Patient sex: F
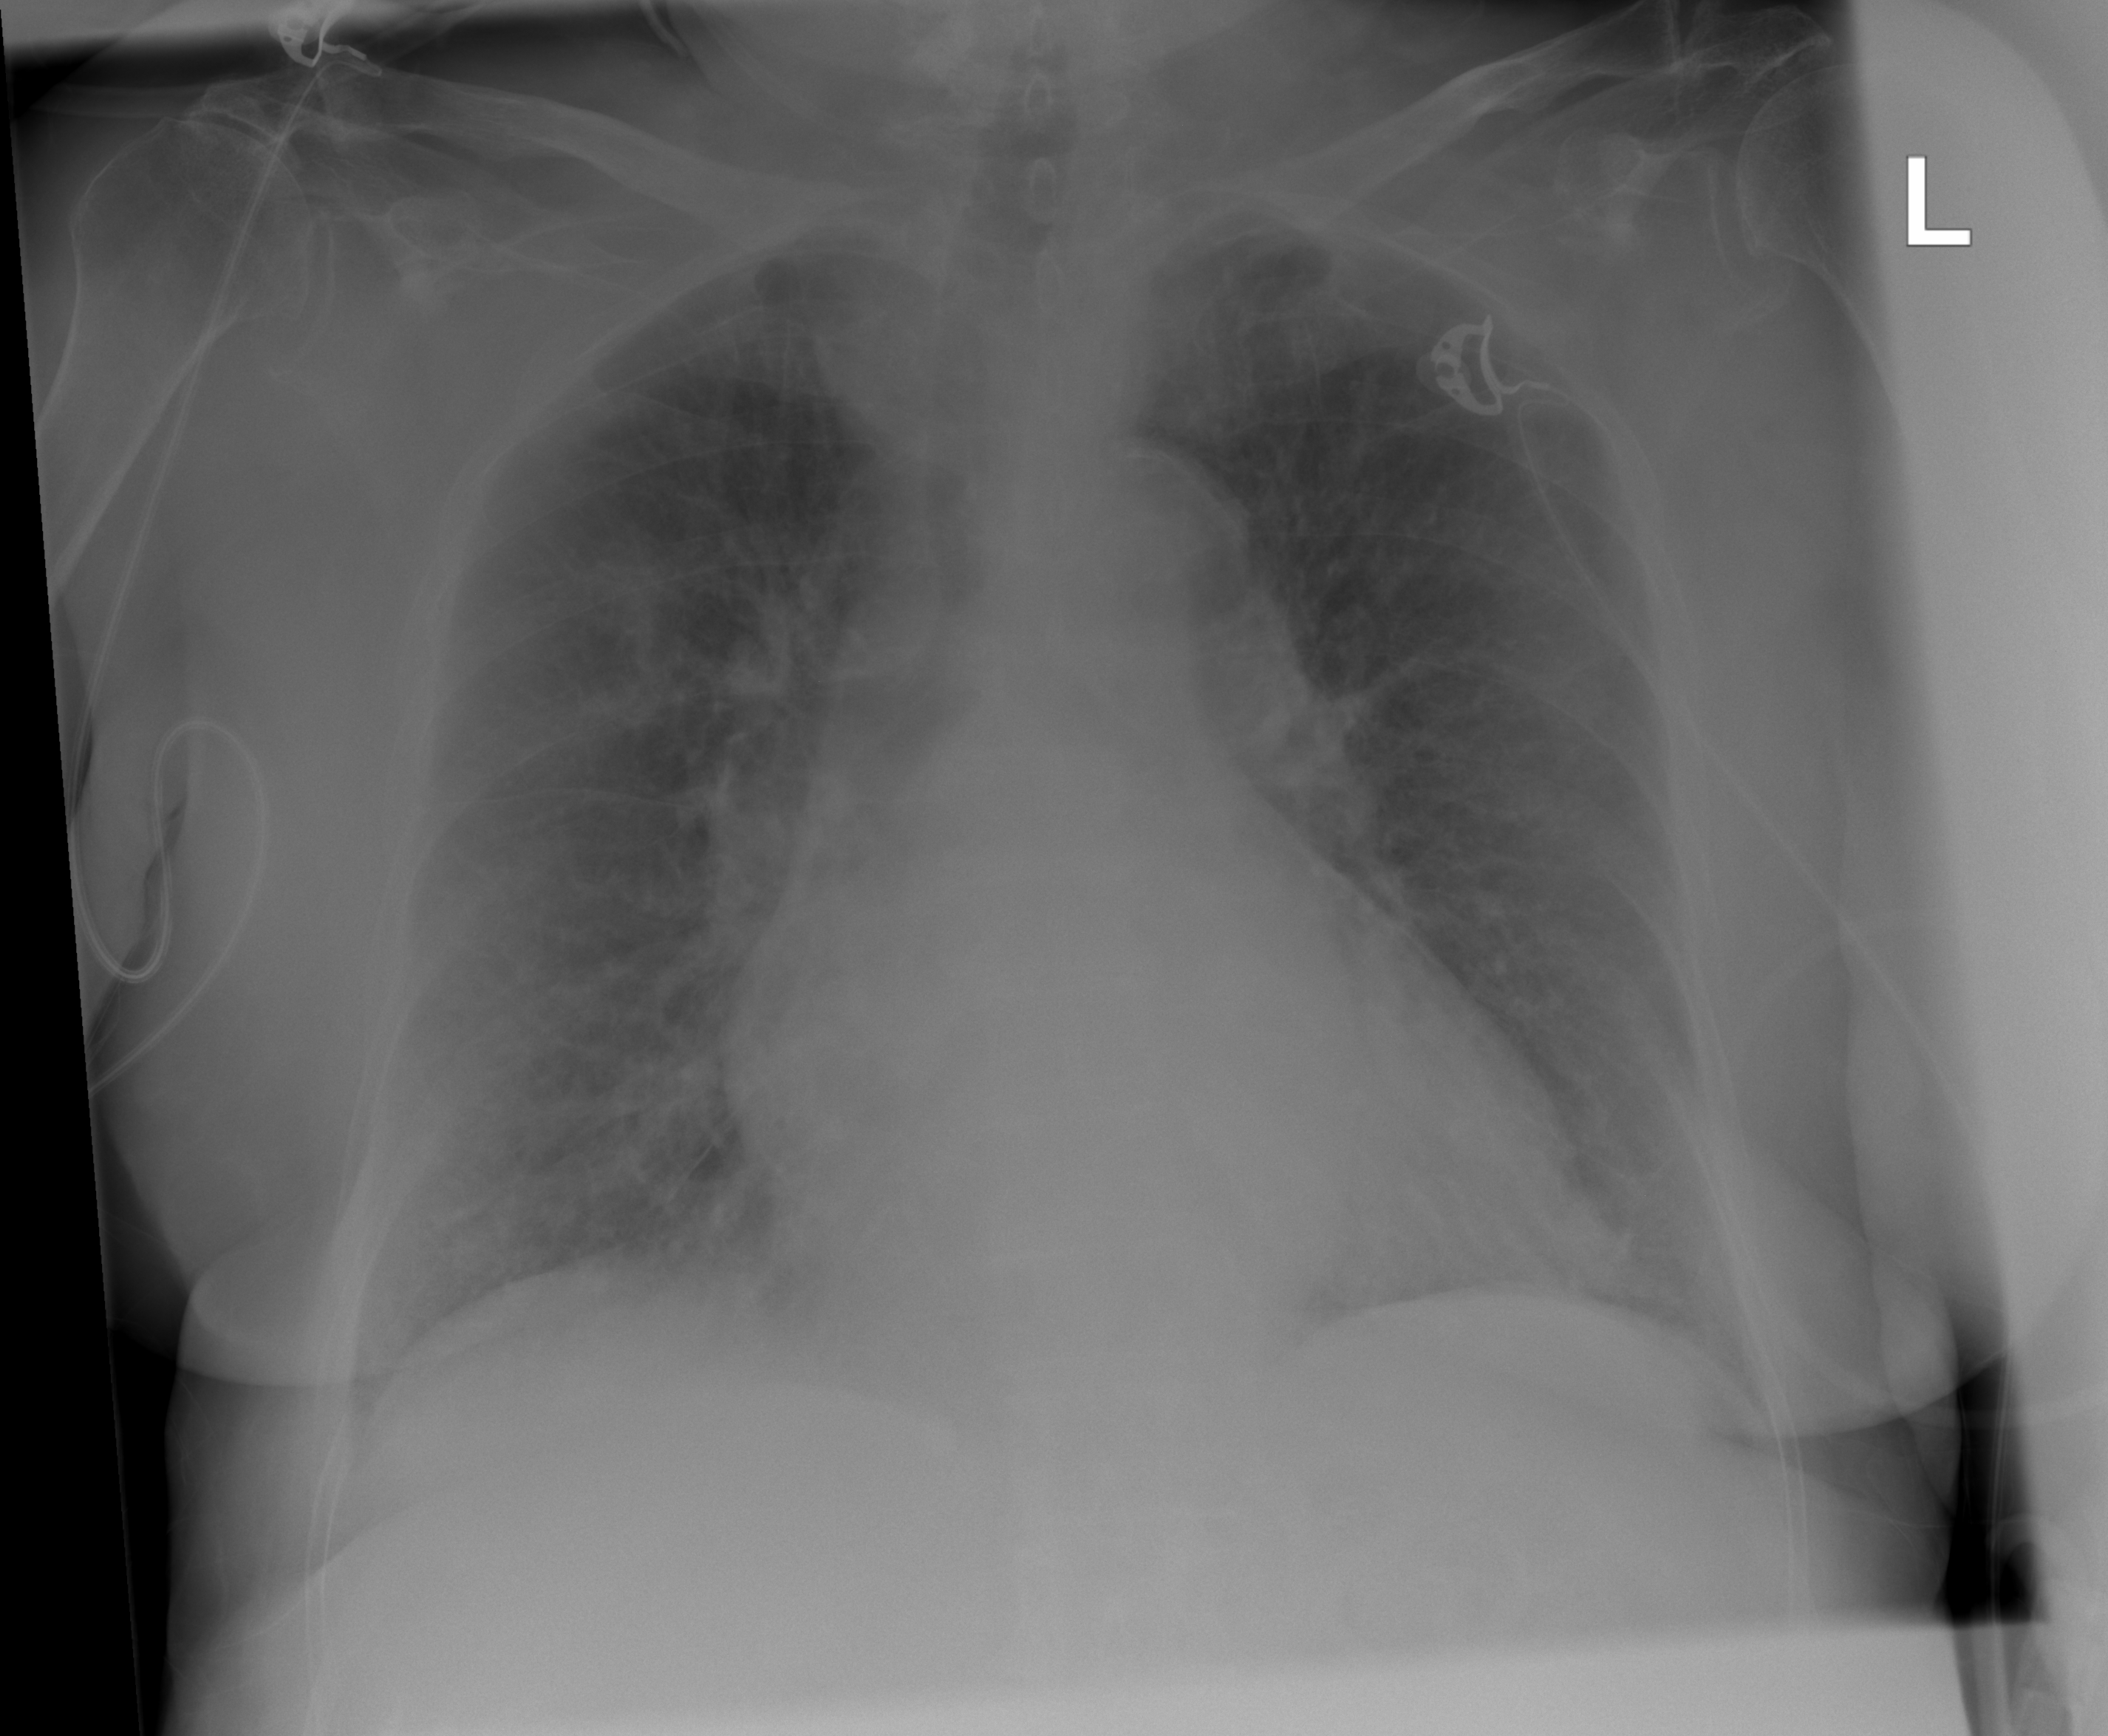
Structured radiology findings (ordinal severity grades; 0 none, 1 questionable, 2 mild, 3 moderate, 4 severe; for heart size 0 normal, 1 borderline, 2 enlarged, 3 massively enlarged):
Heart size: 2
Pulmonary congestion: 3
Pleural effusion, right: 0
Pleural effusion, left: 0
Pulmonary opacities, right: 2
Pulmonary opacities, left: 0
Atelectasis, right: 0
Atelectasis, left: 0